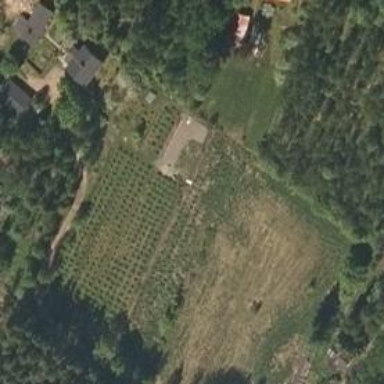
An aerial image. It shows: Orchard.